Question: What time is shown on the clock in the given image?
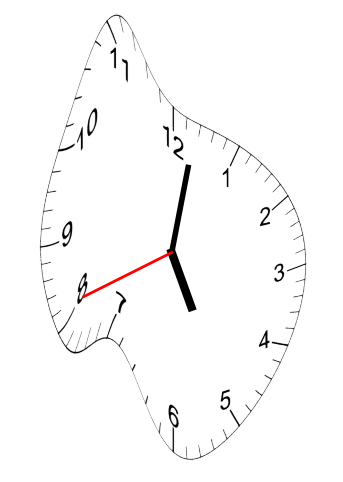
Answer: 05:01:41